Question: how can I do this?

Is there any solution?
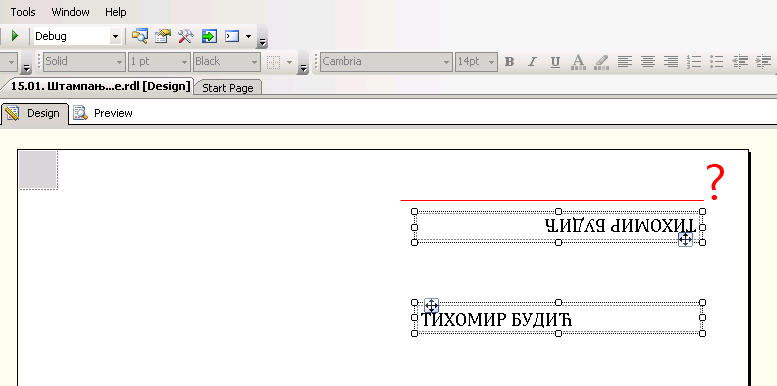
Answer: This might help <URL>
> To get text rotated in reporting services all you have to do is set
the WritingMode to "tb-rl". You may also want to set the TextAlign and
VerticalAlign to position the text correctly. Remember though the text
is rotated so to get the text appearing on the left you have to set
the VerticalAlign to Bottom. To get the text to align with the bottom
of the text box you have to set the TextAlign to Right
<URL>